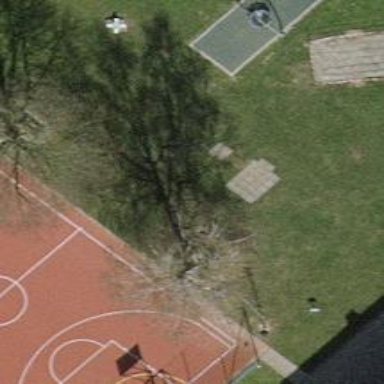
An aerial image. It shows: Playground structure.